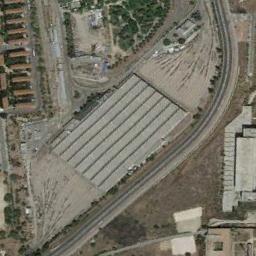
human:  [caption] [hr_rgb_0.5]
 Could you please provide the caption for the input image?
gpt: The railway station has lots of railways and a big building and a residential area is next to the railway station .

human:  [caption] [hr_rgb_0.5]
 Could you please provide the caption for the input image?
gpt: There are many buildings beside the railway station .

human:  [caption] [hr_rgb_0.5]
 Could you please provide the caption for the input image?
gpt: There is a railway station under construction in the suburbs .

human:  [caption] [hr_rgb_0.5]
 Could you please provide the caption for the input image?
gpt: The railway station is on the bare land next to some buildings .

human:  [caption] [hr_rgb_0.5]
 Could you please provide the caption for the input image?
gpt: There are some buildings near the gray railway station .